Question: Is it possible to ask the OS via code if the Auto-Lock and or Password Lock is enabled on the device?
A secure app I am making needs to warn the user if these are not set.

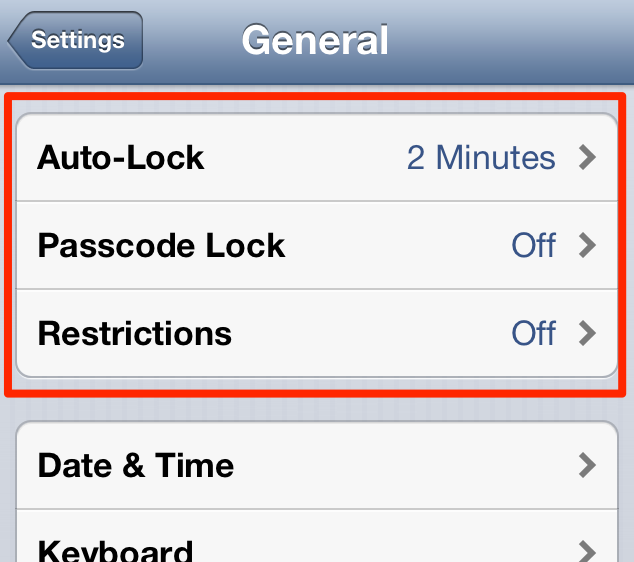
Answer: No, currently this is not possible (used to be prior to 5.0). You can consider implementing a lock screen for the application.